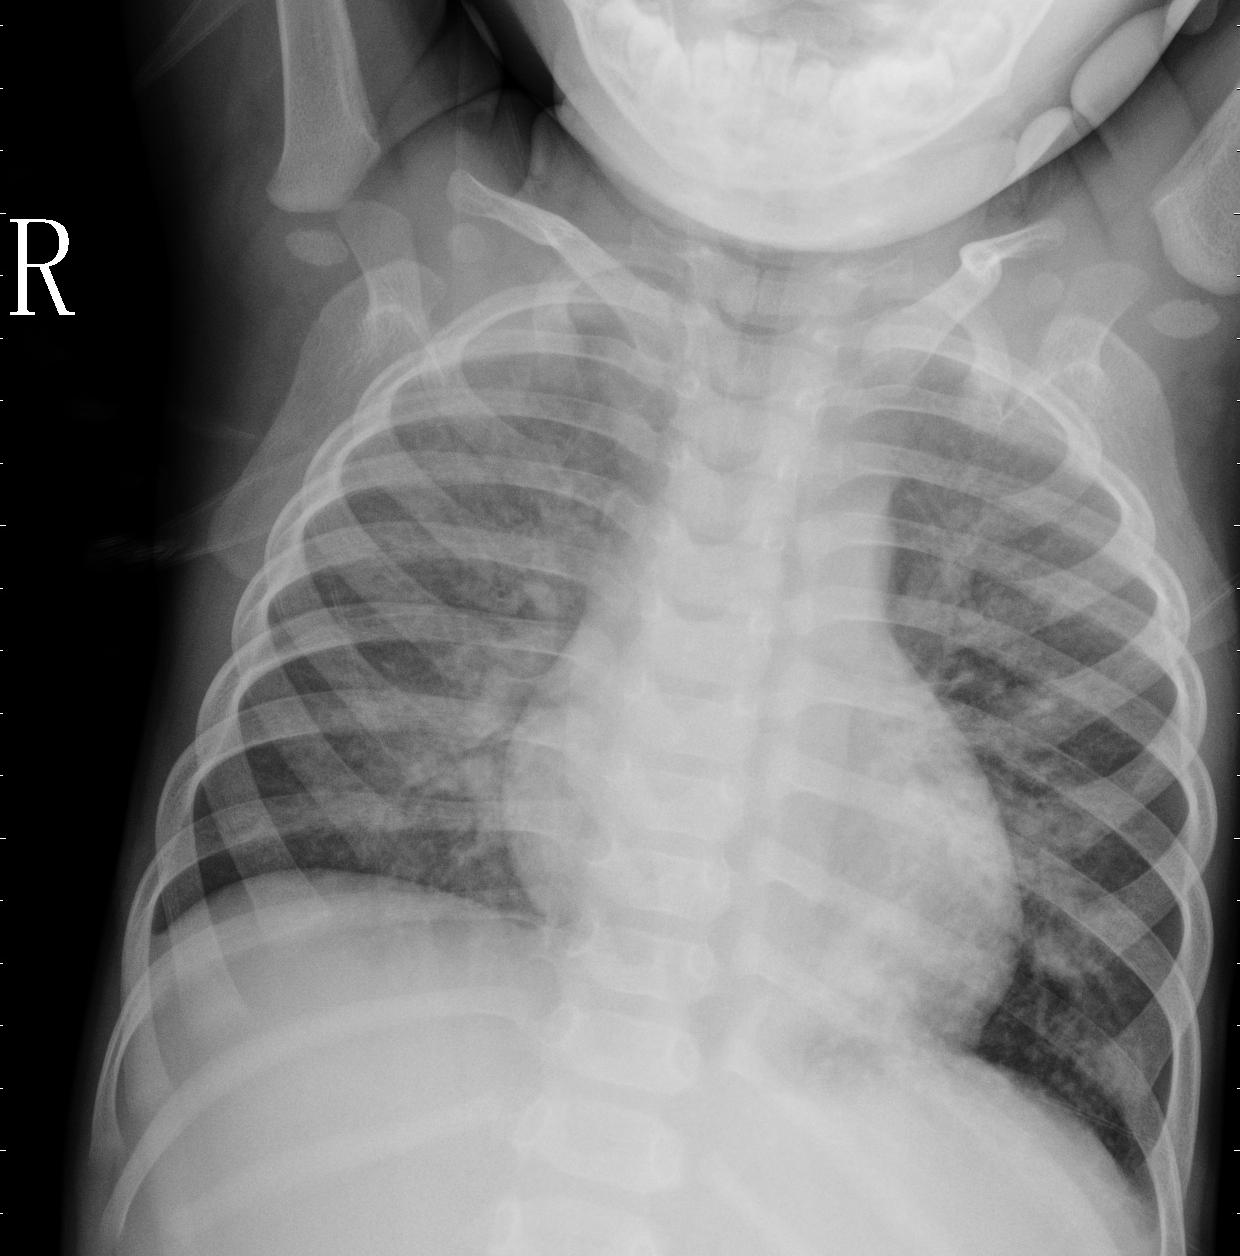
Diagnosis: PNEUMONIA